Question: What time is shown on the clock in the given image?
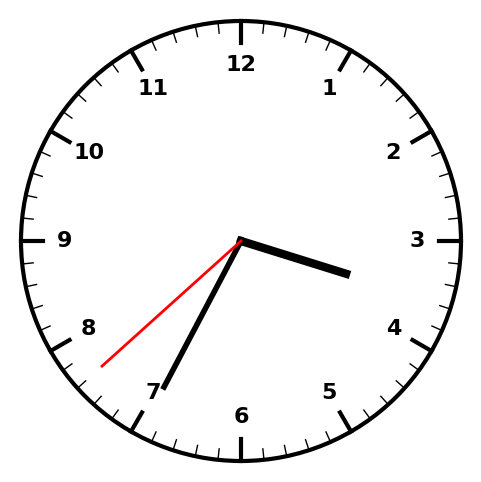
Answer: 03:34:38